Interaction volume radius: 5 \u00c5
Interaction volume height: 10 \u00c5
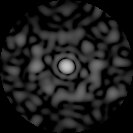
Disorder parameter: 0.883